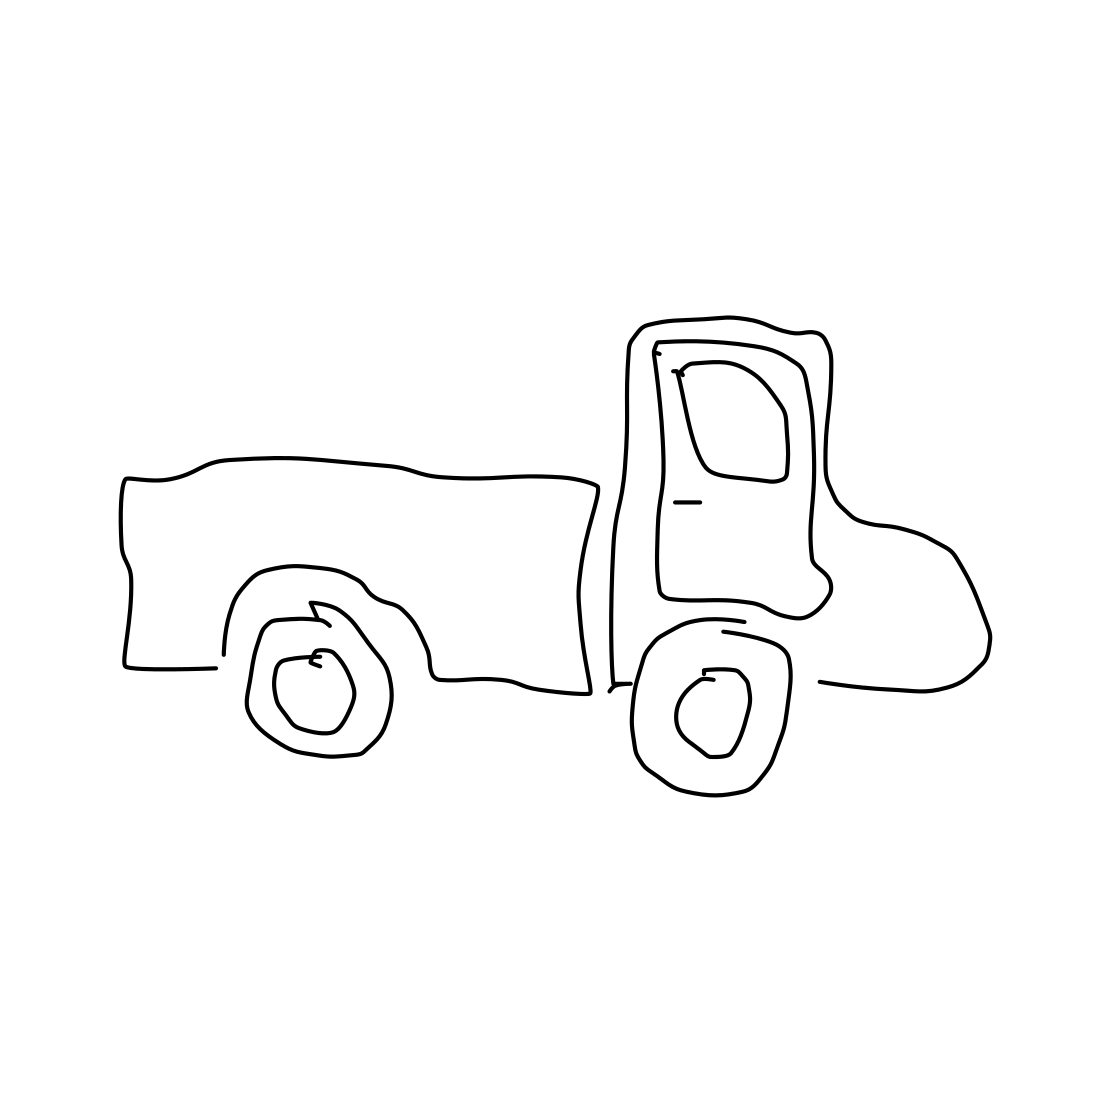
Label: pickup truck